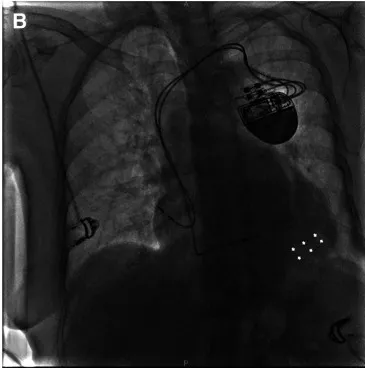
A bright band at the bottom of the heart suggesting pericardial effusion in the LAO view [(B) white arrows.
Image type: radiology (x_ray)